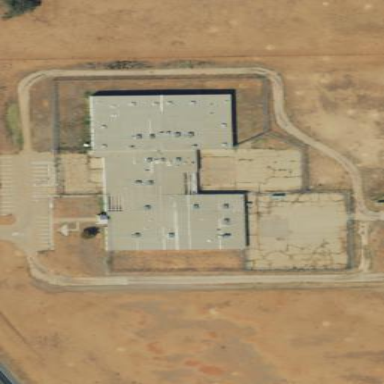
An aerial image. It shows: Prison.